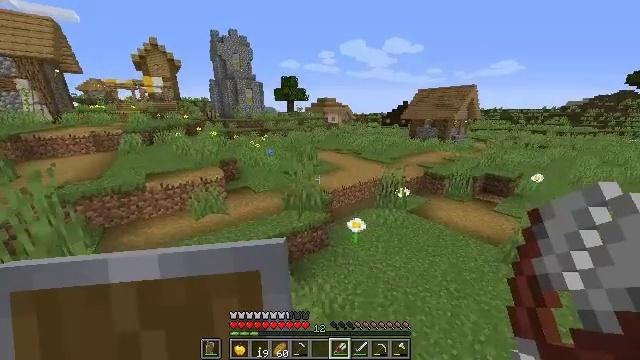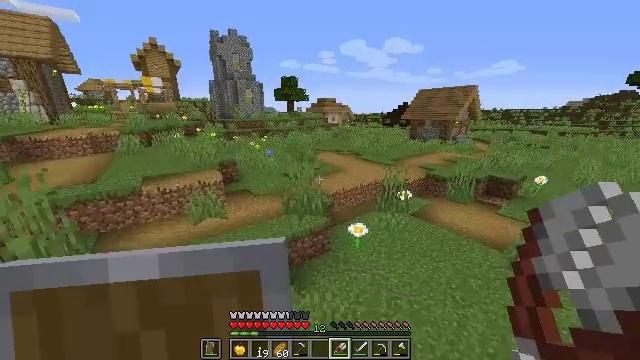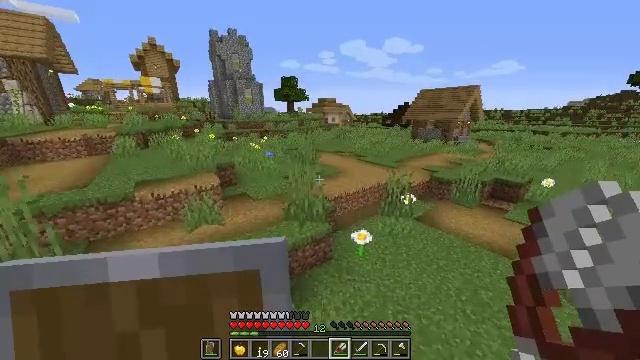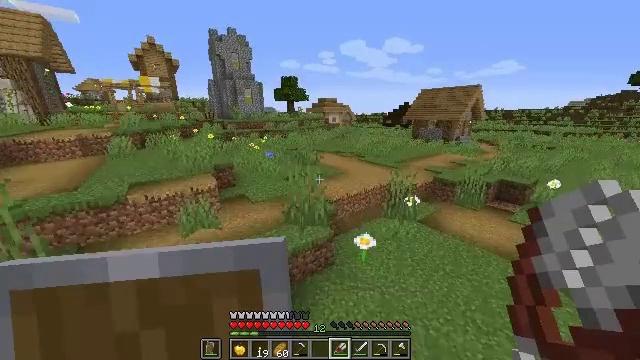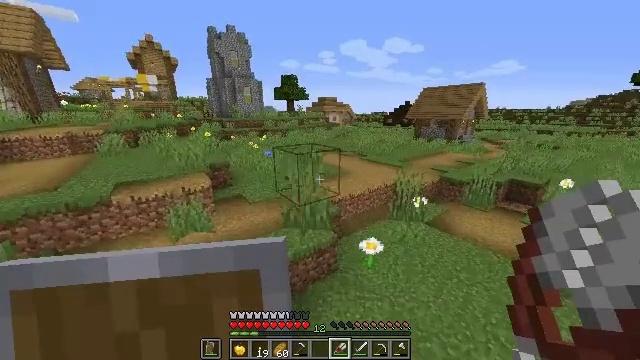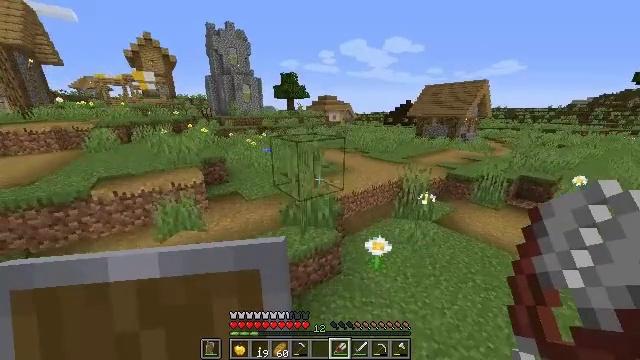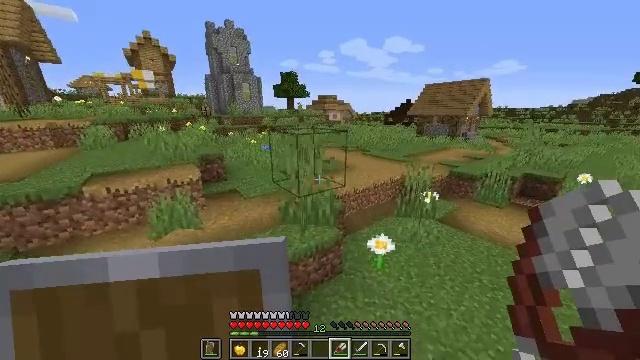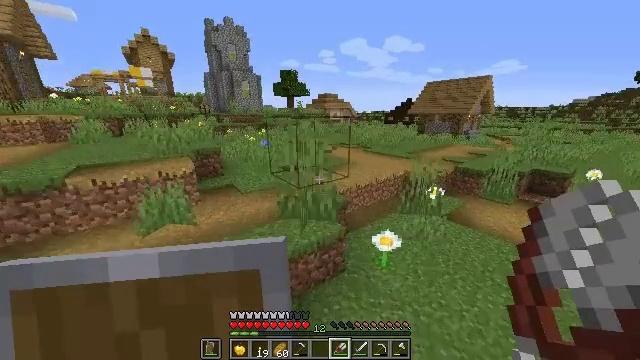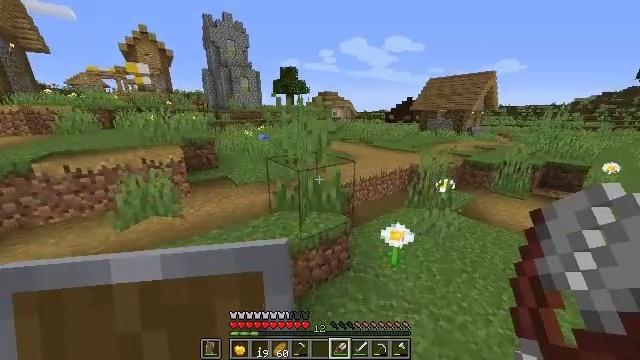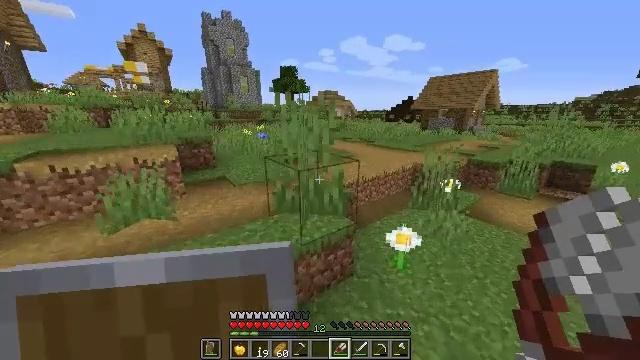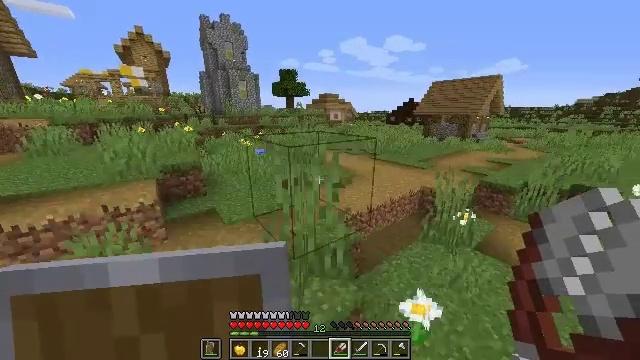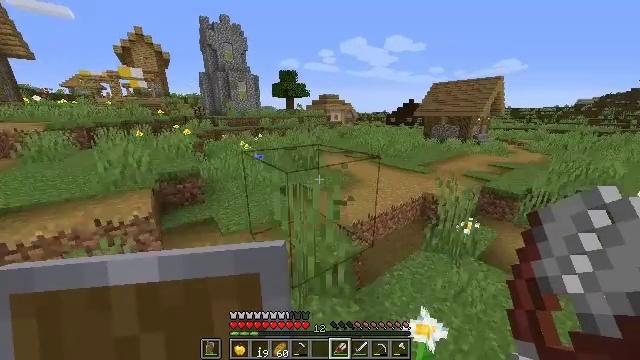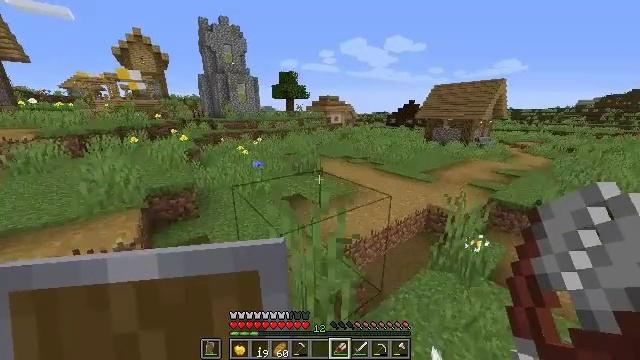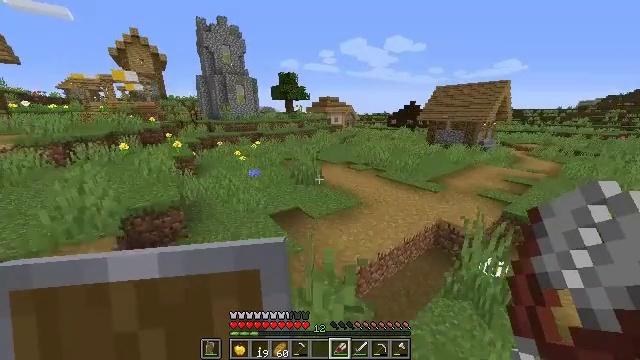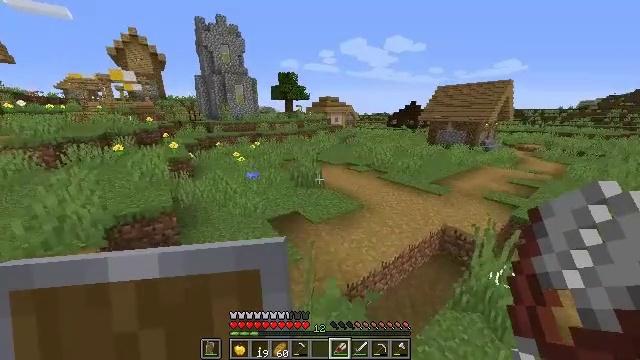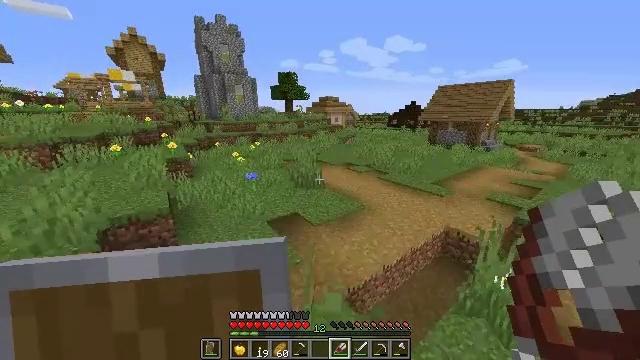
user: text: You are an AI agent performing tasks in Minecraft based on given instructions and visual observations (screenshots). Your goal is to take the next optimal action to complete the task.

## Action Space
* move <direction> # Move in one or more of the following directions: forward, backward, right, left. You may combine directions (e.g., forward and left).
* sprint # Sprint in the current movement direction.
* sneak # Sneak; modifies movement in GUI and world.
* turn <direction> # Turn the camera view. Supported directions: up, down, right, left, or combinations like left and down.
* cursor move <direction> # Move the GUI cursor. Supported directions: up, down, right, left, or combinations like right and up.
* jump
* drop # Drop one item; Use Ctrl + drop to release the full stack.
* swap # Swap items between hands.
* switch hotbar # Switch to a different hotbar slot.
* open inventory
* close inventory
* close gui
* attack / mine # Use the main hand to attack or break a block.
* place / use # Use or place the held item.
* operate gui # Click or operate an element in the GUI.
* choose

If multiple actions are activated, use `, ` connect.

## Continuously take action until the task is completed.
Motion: motion action
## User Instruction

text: Construct a blue bed with blue wool and wooden planks.
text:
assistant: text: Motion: move forward, jump
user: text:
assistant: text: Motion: move forward, jump
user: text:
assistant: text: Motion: move forward, jump
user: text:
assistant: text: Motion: move forward, jump
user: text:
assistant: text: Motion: move forward, jump
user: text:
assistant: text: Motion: move forward, jump
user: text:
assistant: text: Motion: move forward, jump
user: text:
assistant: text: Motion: move forward, jump
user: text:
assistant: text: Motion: move forward, jump
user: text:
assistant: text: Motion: move forward, jump
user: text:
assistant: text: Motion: move forward, jump
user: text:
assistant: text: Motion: move forward, jump
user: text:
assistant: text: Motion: move forward, jump
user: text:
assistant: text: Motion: move forward, jump
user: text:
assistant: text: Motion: move forward, jump
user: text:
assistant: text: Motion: move forward, jump
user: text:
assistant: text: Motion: move forward, jump
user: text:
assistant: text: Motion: move forward, jump
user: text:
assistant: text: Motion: move forward, jump
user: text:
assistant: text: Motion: move forward, jump
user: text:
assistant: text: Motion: move forward, jump
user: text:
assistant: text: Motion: move forward, jump
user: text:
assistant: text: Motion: move forward, jump
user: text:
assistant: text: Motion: move forward, jump
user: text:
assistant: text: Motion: move forward, jump
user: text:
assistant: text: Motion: move forward, jump
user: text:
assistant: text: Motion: move forward, jump
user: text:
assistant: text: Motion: move forward, jump
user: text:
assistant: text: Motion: move forward, jump
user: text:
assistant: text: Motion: move forward, jump